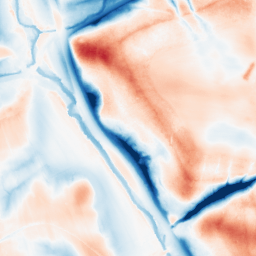
Category: trend_removal
Decomposition family: local_polynomial
Decomposition parameters: window_size: 51
degree: 1
Upsampling method: lanczos
Upsampling parameters: scale: 2
Upsampling scale: 2